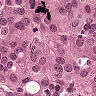
Metastatic tissue present: yes